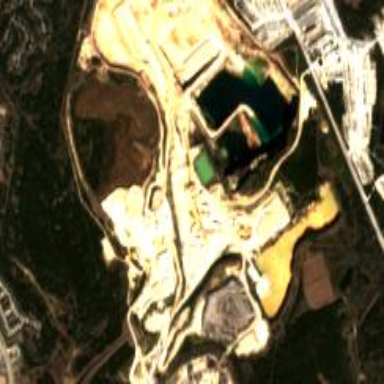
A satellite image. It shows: Quarry area.